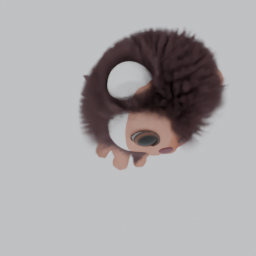
Label: animals